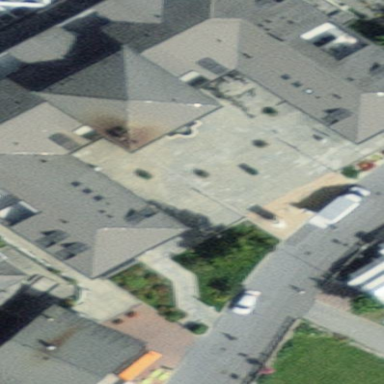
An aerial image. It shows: Public building.